Question: I am using this bit of PHP to return a chunk of html:
'''
if ($action = "update")
{
connect_db();
$query = mysql_query("SELECT * FROM convo ORDER BY date ASC") or die (mysql_error());
while($row = mysql_fetch_array($query))
{
$output = $output . '<p>';
$output = $output . '<b>From:</b> ' .$row['from'];
$output = $output . ' <b>To:</b> ' .$row['to'];
$output = $output . ' <b>Message:</b> ' .$row['content'];
$output = $output . "<br />";
$output = $output . '</p>';
}
//htmlentities($output);
header('Content-Type: application/json');
echo json_encode( $output );
}
'''
And then insert it into a '<div>' with this bit of jQuery:
'''
function update(){
$.ajax({
type: "GET",
url: "actions.php",
data: {
'action': 'update'
},
dataType: "json",
success: function(data)
{
console.log('update called');
console.log( data);
$('#history').text( data );
//$('#status').text('sent!');
}
});
setTimeout(update, 5000);
}
'''
The ajax call works and returns the correct html however when inserted it is not formatted, I can see all the html code in the browser. See example picture:
Should be using something other than '.text'?
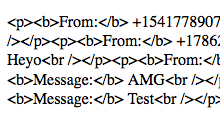
Answer: You are creating JSON in php, and using 'json' dataType for no reason when you want html.
Just output the html string in php and remove the 'dataType:'json' from AJAX.
'''
echo $output ;
'''
Then instert using 'html()' method
'''
$('#history').html( data );
'''
The 'load()' method is ideal for your case. It is a '$.ajax' shortcut method. You could replace all the AJAX you have with:
'''
$('#history').load("actions.php", { 'action': 'update'},function(){
console.log('new content inserted now')
})
'''
API reference: <URL>